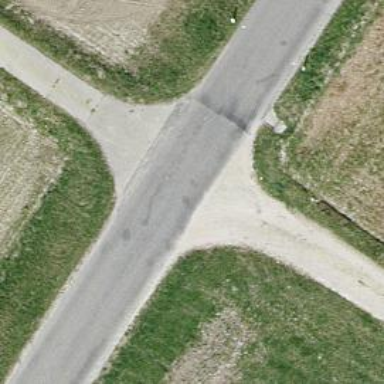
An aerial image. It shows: Well-maintained track road with grade 1 tracktype.